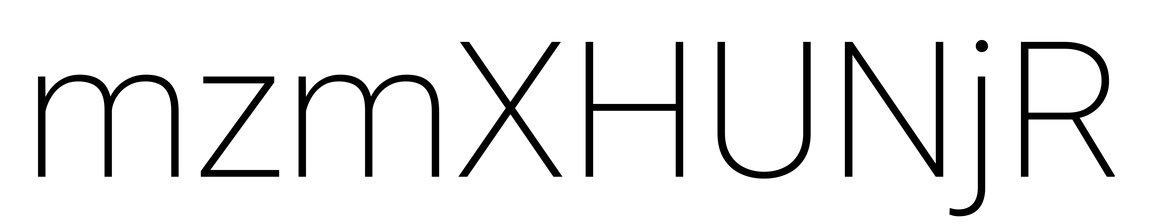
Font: Roboto_ExtraLight